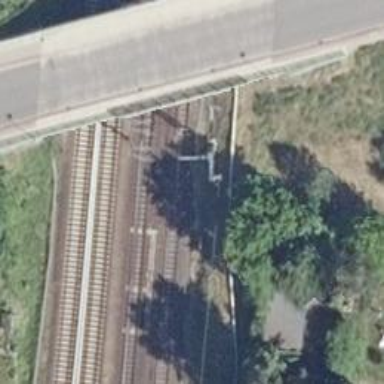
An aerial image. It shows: Railway switch with the turnout pointing to the right.